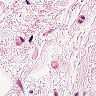
Metastatic tissue present: no